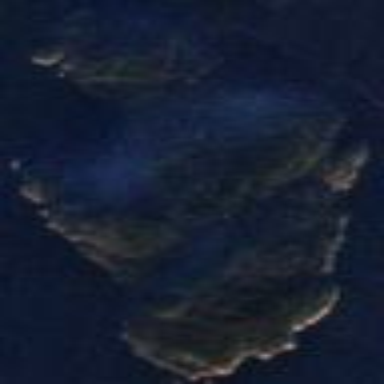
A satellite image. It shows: Island with natural coastline.